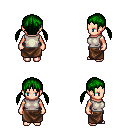
a pixel art fantasy rpg character, female body template, human, light skin, white sleeveless shirt, robe skirt, green twin-tailed hairstyle, four views (front, back, left, right), 2x2 character sprite sheet, small pixel art, hard edges, no anti-aliasing